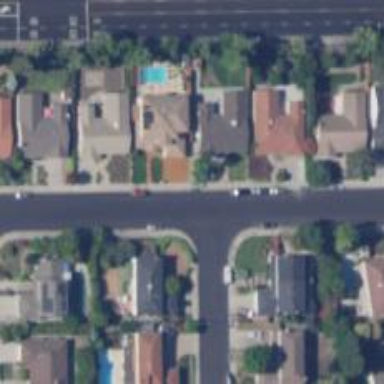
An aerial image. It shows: Residential road.